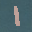
Label: 1